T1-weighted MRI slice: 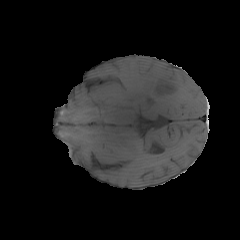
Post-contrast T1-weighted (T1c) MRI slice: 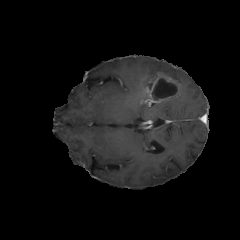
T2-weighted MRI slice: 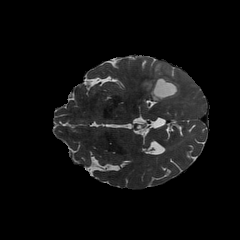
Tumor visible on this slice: yes